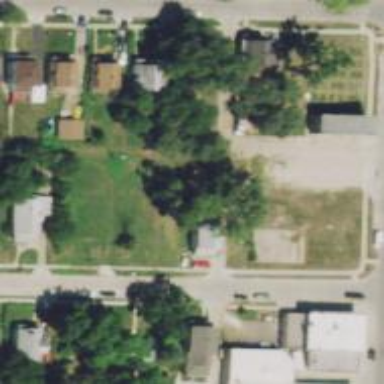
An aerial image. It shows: Alley classified as service road.